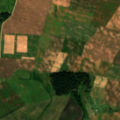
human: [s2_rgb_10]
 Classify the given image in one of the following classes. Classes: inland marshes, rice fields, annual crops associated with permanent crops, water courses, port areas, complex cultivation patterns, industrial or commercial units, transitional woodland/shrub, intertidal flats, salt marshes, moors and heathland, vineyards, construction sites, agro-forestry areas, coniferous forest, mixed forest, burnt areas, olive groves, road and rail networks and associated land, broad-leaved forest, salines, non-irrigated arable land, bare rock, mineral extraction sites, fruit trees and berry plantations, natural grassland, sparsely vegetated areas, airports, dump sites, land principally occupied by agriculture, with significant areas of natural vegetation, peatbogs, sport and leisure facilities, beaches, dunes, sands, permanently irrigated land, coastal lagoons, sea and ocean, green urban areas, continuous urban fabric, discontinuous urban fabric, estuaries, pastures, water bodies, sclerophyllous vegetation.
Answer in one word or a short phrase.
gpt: non-irrigated arable land, pastures